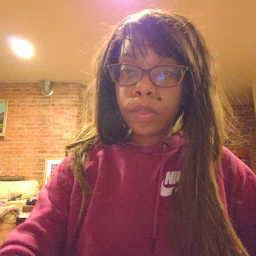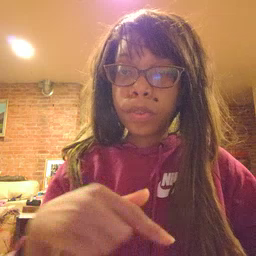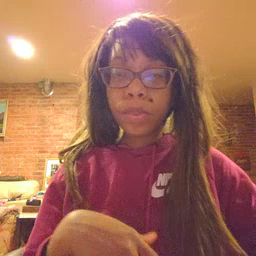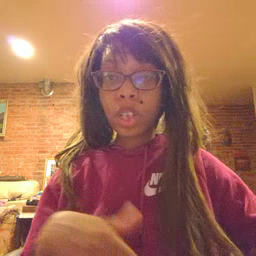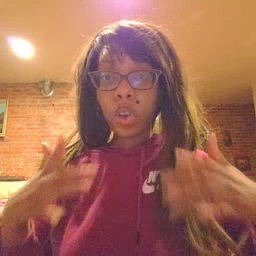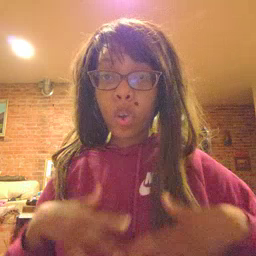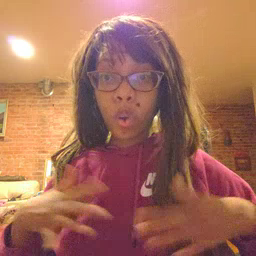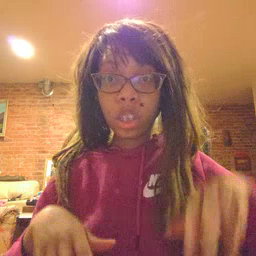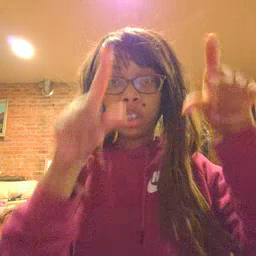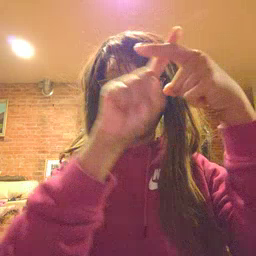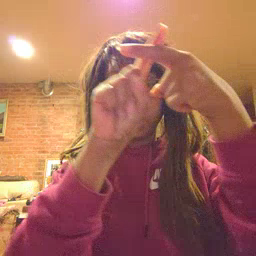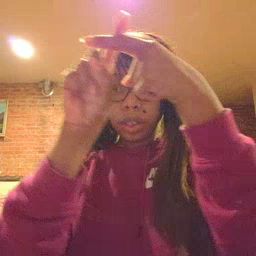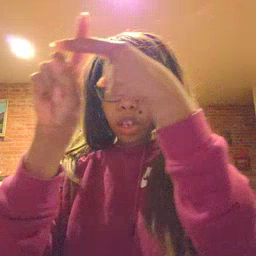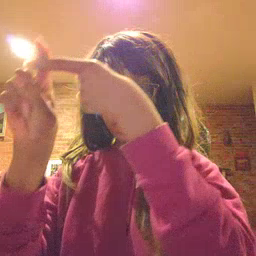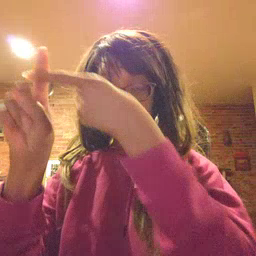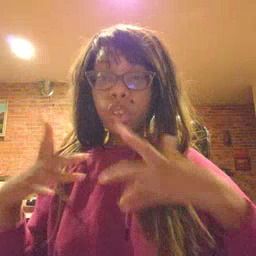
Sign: closet